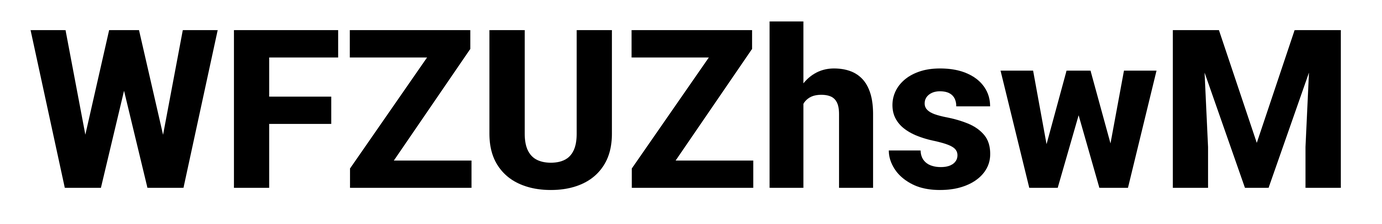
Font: Roboto_ExtraBold